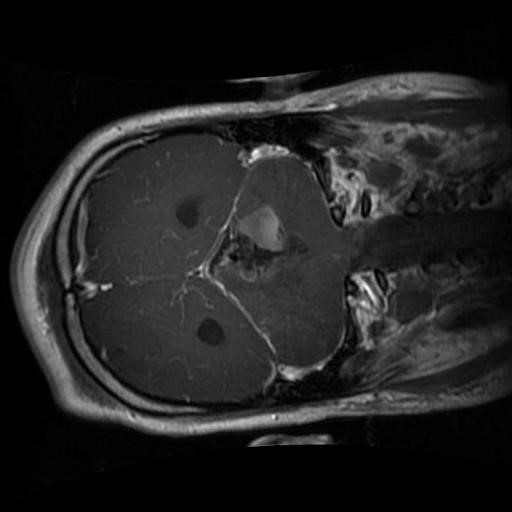
Label: brain_glioma